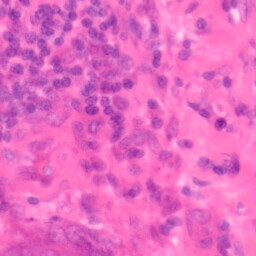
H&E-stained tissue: Colon